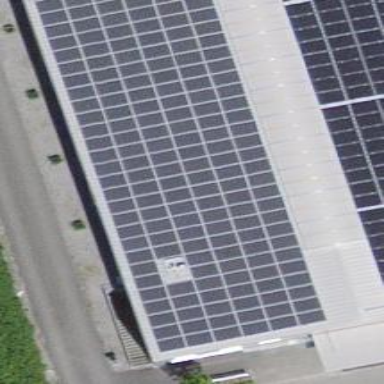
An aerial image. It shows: Solar power generator with photovoltaic panels.